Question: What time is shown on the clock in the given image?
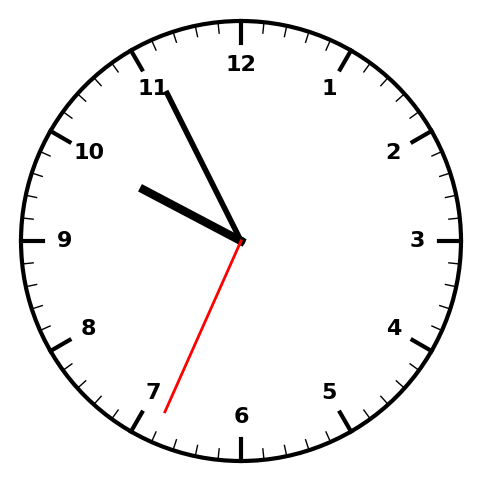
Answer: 09:55:34